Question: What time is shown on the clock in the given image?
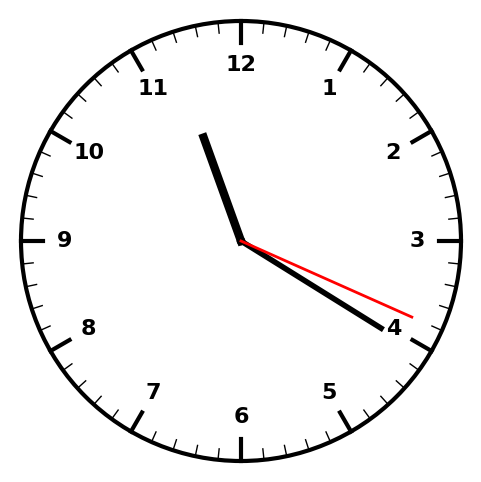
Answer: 11:20:19